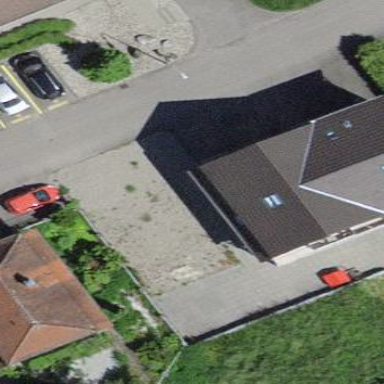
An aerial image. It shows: Detached building.